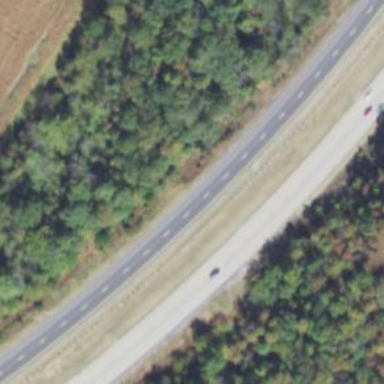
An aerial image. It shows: Asphalt motorway.